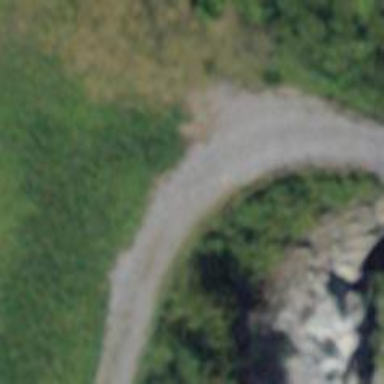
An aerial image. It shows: Paved track with grade 2 tracktype.